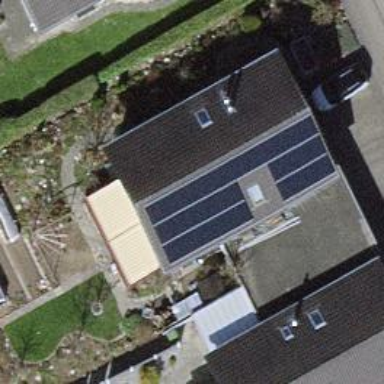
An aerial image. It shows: Solar power generator using photovoltaic panels.